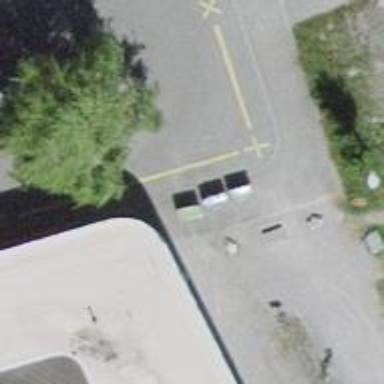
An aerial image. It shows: Bicycle repair station is available.